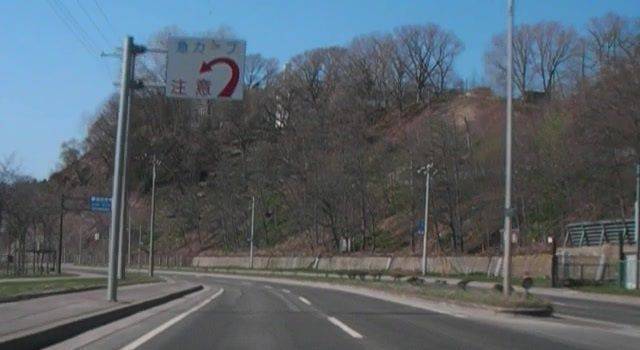
Region: Japan
Coordinates: 44.016, 144.281